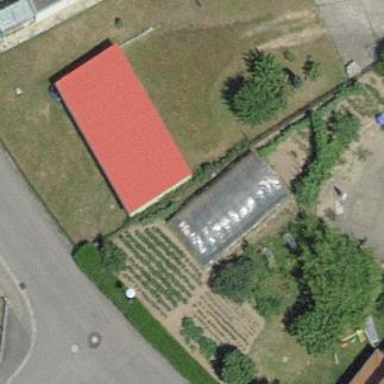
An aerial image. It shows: Greenhouse.